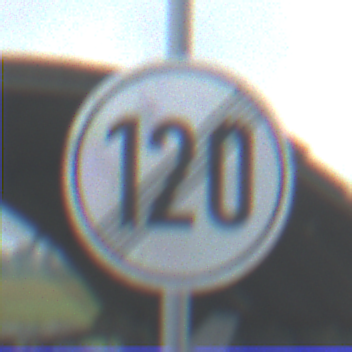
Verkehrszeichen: EndeGeschwindigkeit120
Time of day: Midday
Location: Outdoor (Suburban)
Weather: Overcast
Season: NotSpecified
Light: Natural